Question: I have two views, the bigger one is on the bottom, and the smaller one is on the top. Show on following picture:

Now I press mouse on view1 (outside view2), then move to view2. I found even if the mouse is inside view2 during the movement, view2 won't get the 'ACTION_MOVE' event. Only view1 can get it.
What I want:
> When the mouse is inside view1 and outside view2, let view1 handle the 'ACTION_MOVE' event. If the mouse move into view2, then let view2 handle the 'ACTION_MOVE' event.
How to do it?
PS: android version is 2.x
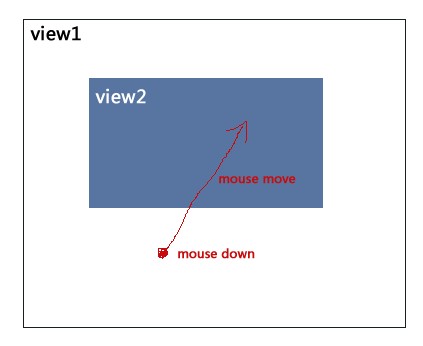
Answer: It is not possible,but you can do some things else:
Get coordinates of mouse and view2,if mouse is in bounds of view2,try what you want.Or if you want,you can call 'view2.onTouch' method directly,create a touchlistener class for V2,for example 'V2TouchListener' then:
'''
View v2 = ... ;
final V2TouchListener v2t = new V2TouchListener();
v2.setOnTouchListener(v2t);
v1.setOnTouchListener(new OnTouchListener() {
@Override
public boolean onTouch(View v, MotionEvent event) {
int action = event.getAction();
switch (action & MotionEvent.ACTION_MASK) {
case MotionEvent.ACTION_DOWN:
// do something
break;
case MotionEvent.ACTION_MOVE:
// do something
//if mouse is in bounds of view2 do this:
//for example view is between x= 20 and x = 50
if((event.getX() < 50) &&(event.getX() > 20) )
v2t.onTouch(v2, event);
break;
}
return false;
}
});
'''